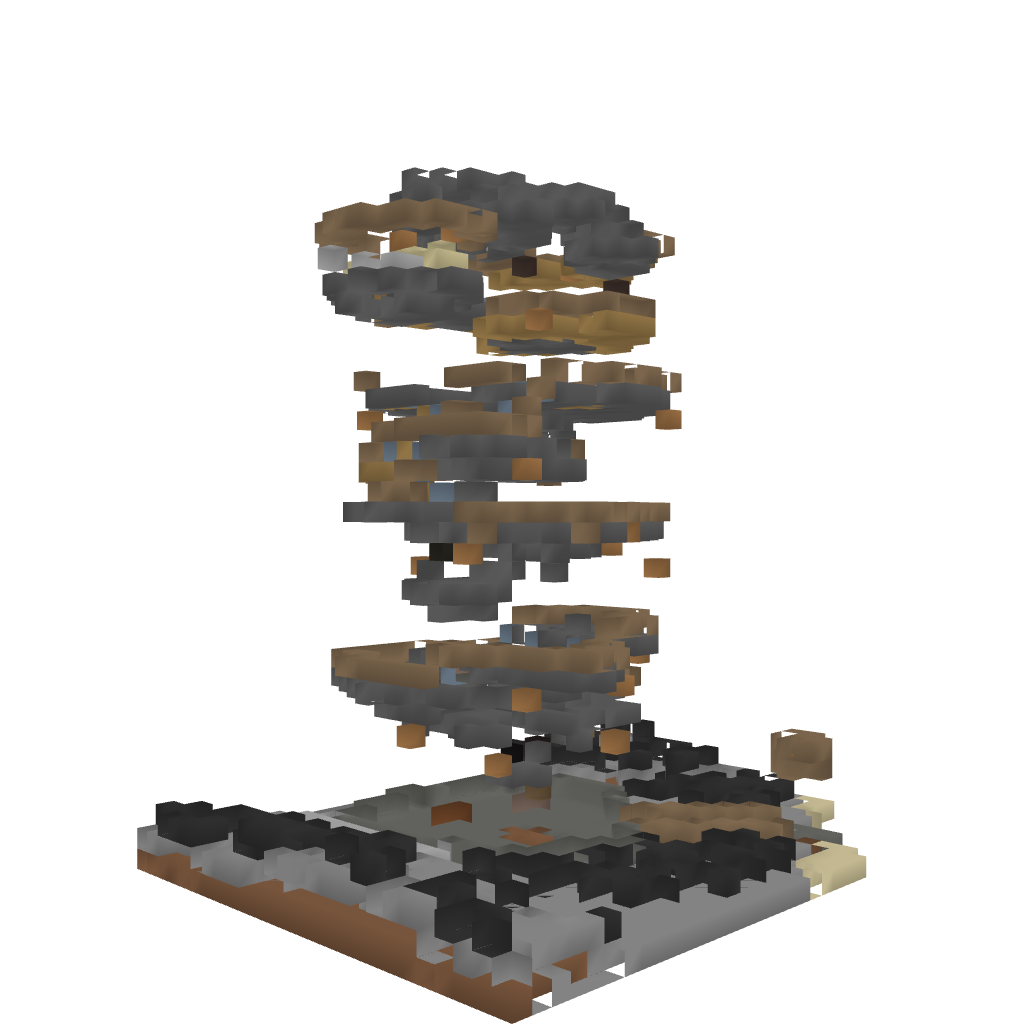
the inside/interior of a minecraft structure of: Jungle Treehouse